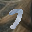
Label: 7